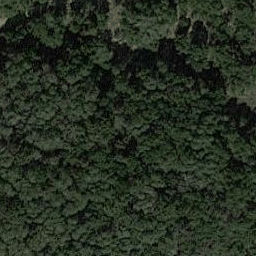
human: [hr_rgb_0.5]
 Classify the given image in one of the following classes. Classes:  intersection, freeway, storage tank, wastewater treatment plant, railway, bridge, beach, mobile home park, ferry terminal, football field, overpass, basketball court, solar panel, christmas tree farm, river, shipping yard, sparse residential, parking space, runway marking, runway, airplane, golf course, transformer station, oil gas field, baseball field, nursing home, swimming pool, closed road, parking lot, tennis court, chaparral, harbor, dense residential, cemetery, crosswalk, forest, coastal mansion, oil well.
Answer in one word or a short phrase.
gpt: forest